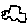
Label: car